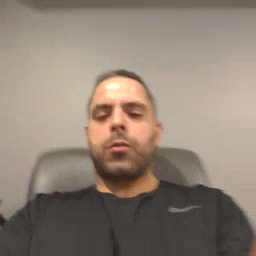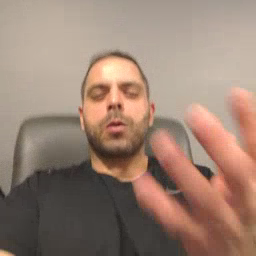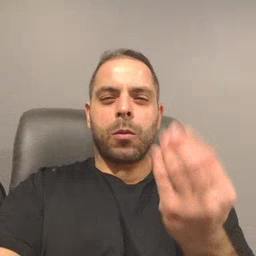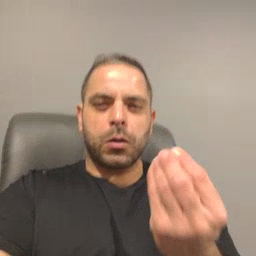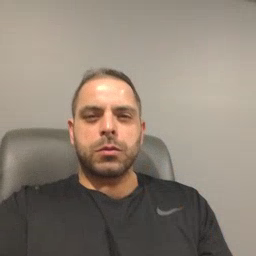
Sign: wet